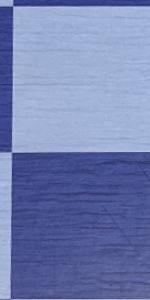
Label: Empty